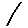
Label: line